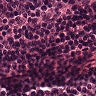
Metastatic tissue present: no